Question: Recently when I was surfing around the /var/log directory I've noticed some directory has a '+' symbol in the file permission column while other have a '.' (dot) in their file permission column. Does anyone know what the '.' (dot) or '+' means in the file permission?

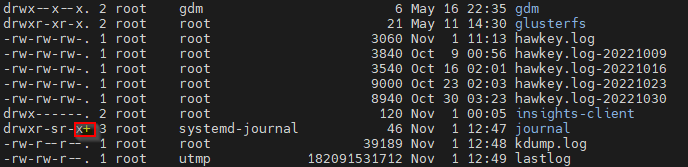
Answer: Quoted from 'man acl':
> * For files that have a default ACL or an access ACL that contains more than the three required ACL entries, the ls(1) utility in the long form produced by 'ls -l' displays a plus sign (+) after the permission string.
i.e. it means Access Control Lists in effect.